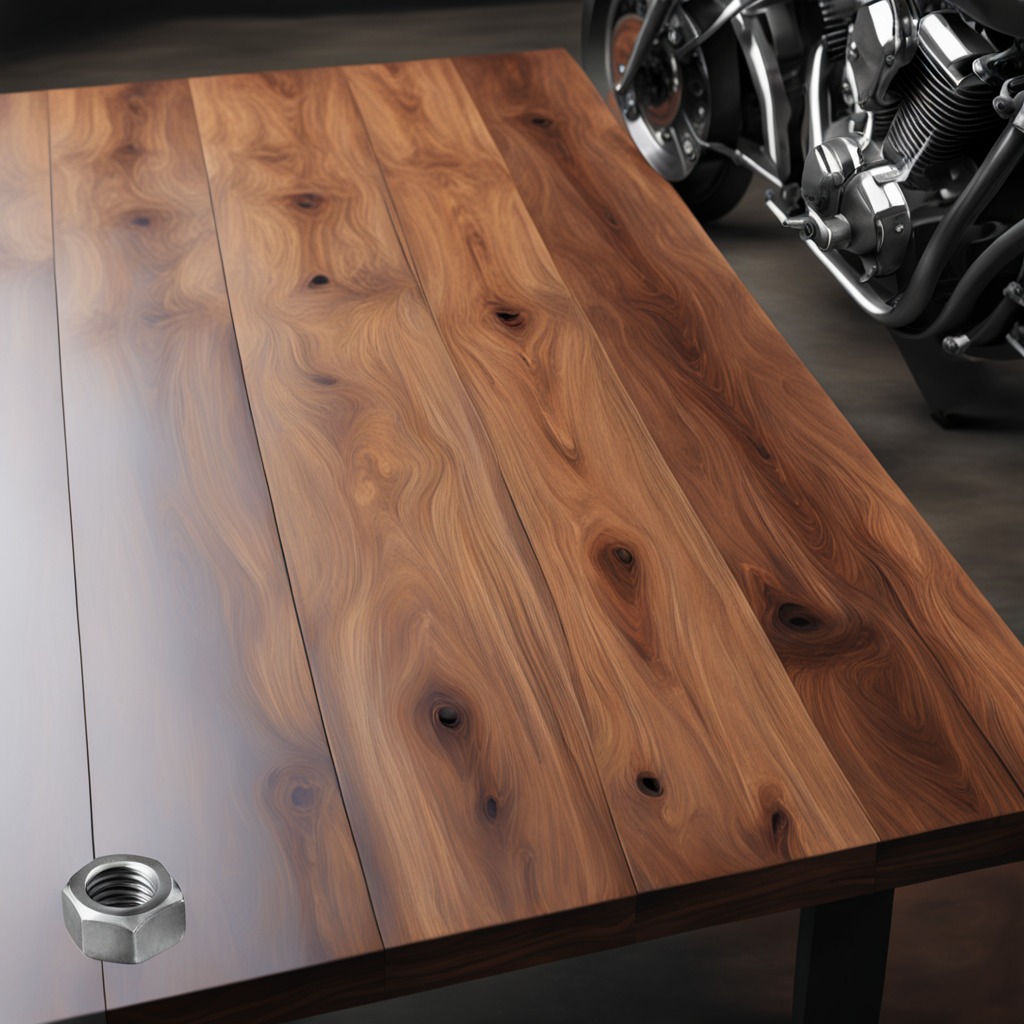
A metal nut is lying on a wooden table in a vintage motorcycle garage.